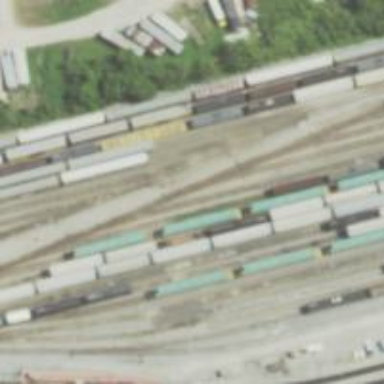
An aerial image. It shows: Railway siding with rails.